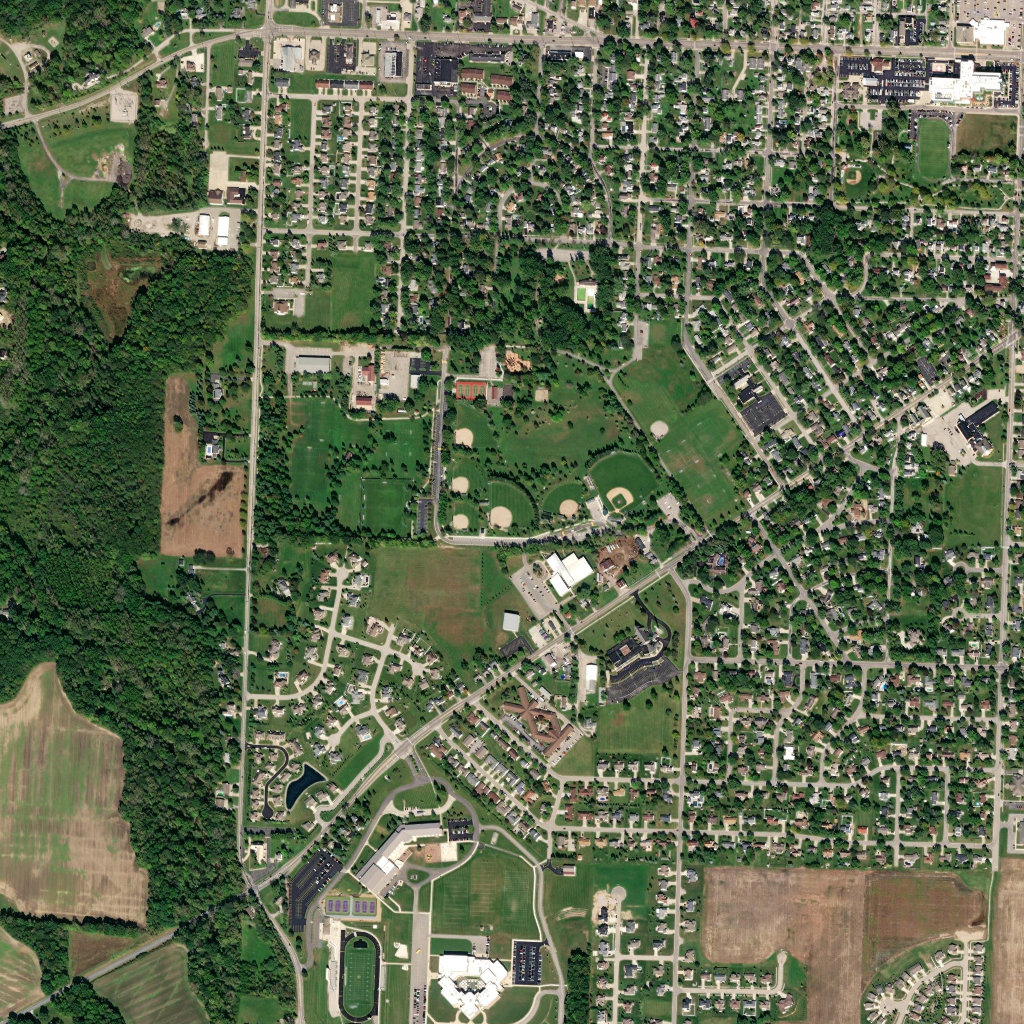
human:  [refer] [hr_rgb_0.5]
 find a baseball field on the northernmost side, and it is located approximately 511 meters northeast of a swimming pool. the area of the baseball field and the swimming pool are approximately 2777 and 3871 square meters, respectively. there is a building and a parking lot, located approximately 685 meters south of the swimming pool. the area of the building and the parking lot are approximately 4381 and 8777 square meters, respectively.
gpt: <box>[[82, 16, 85, 19, 0]]</box>